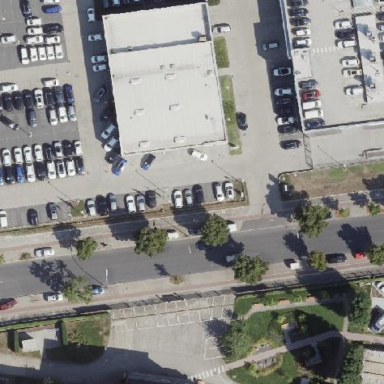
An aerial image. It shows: Retail building with car shop.